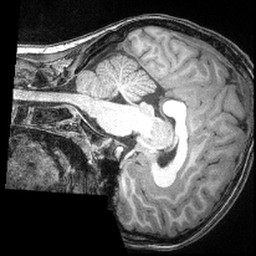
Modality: T1w
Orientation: sagittal
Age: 11
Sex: male
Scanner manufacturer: siemens
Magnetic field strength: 3 T
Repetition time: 2.4 s
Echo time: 0.00374 s